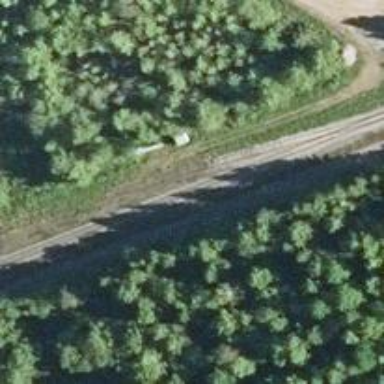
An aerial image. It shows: Wedge is used for the railway derail.